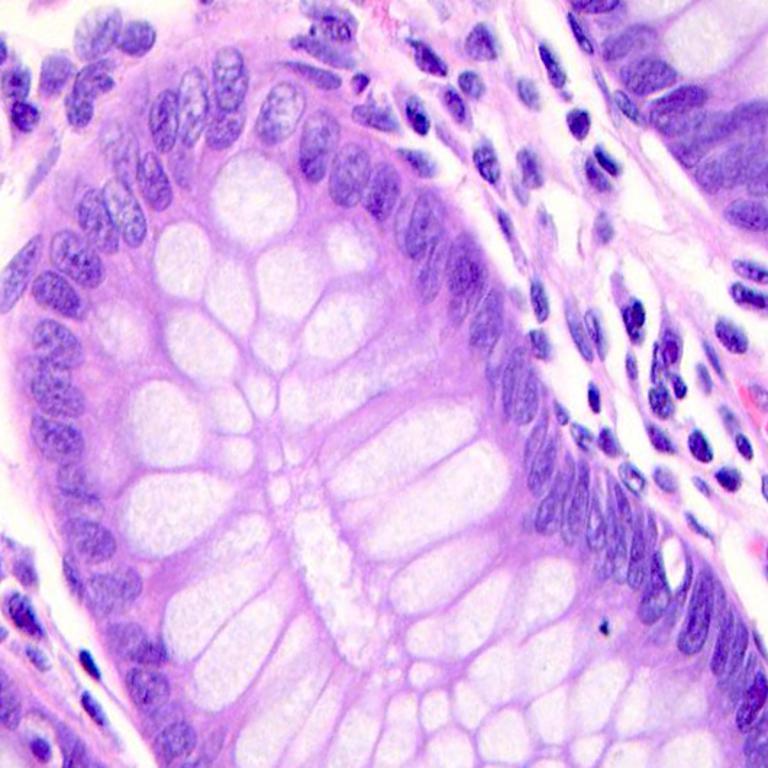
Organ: colon
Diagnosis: benign